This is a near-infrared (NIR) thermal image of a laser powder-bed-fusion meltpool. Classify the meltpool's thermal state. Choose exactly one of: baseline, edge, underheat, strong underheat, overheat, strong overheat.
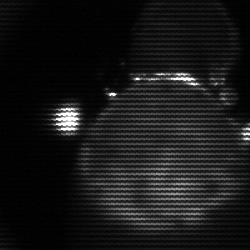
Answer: edge